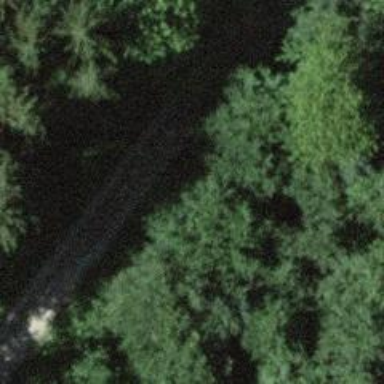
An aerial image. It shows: Track with grade 2 tracktype.